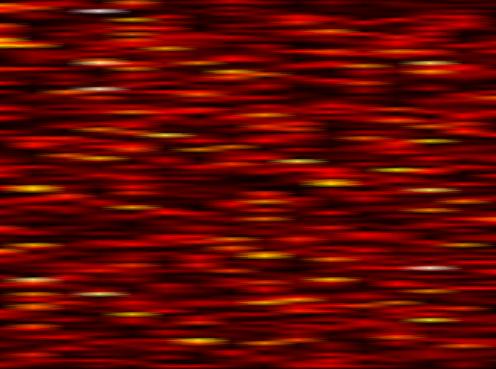
Label: OFDM